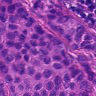
Metastatic tissue present: yes